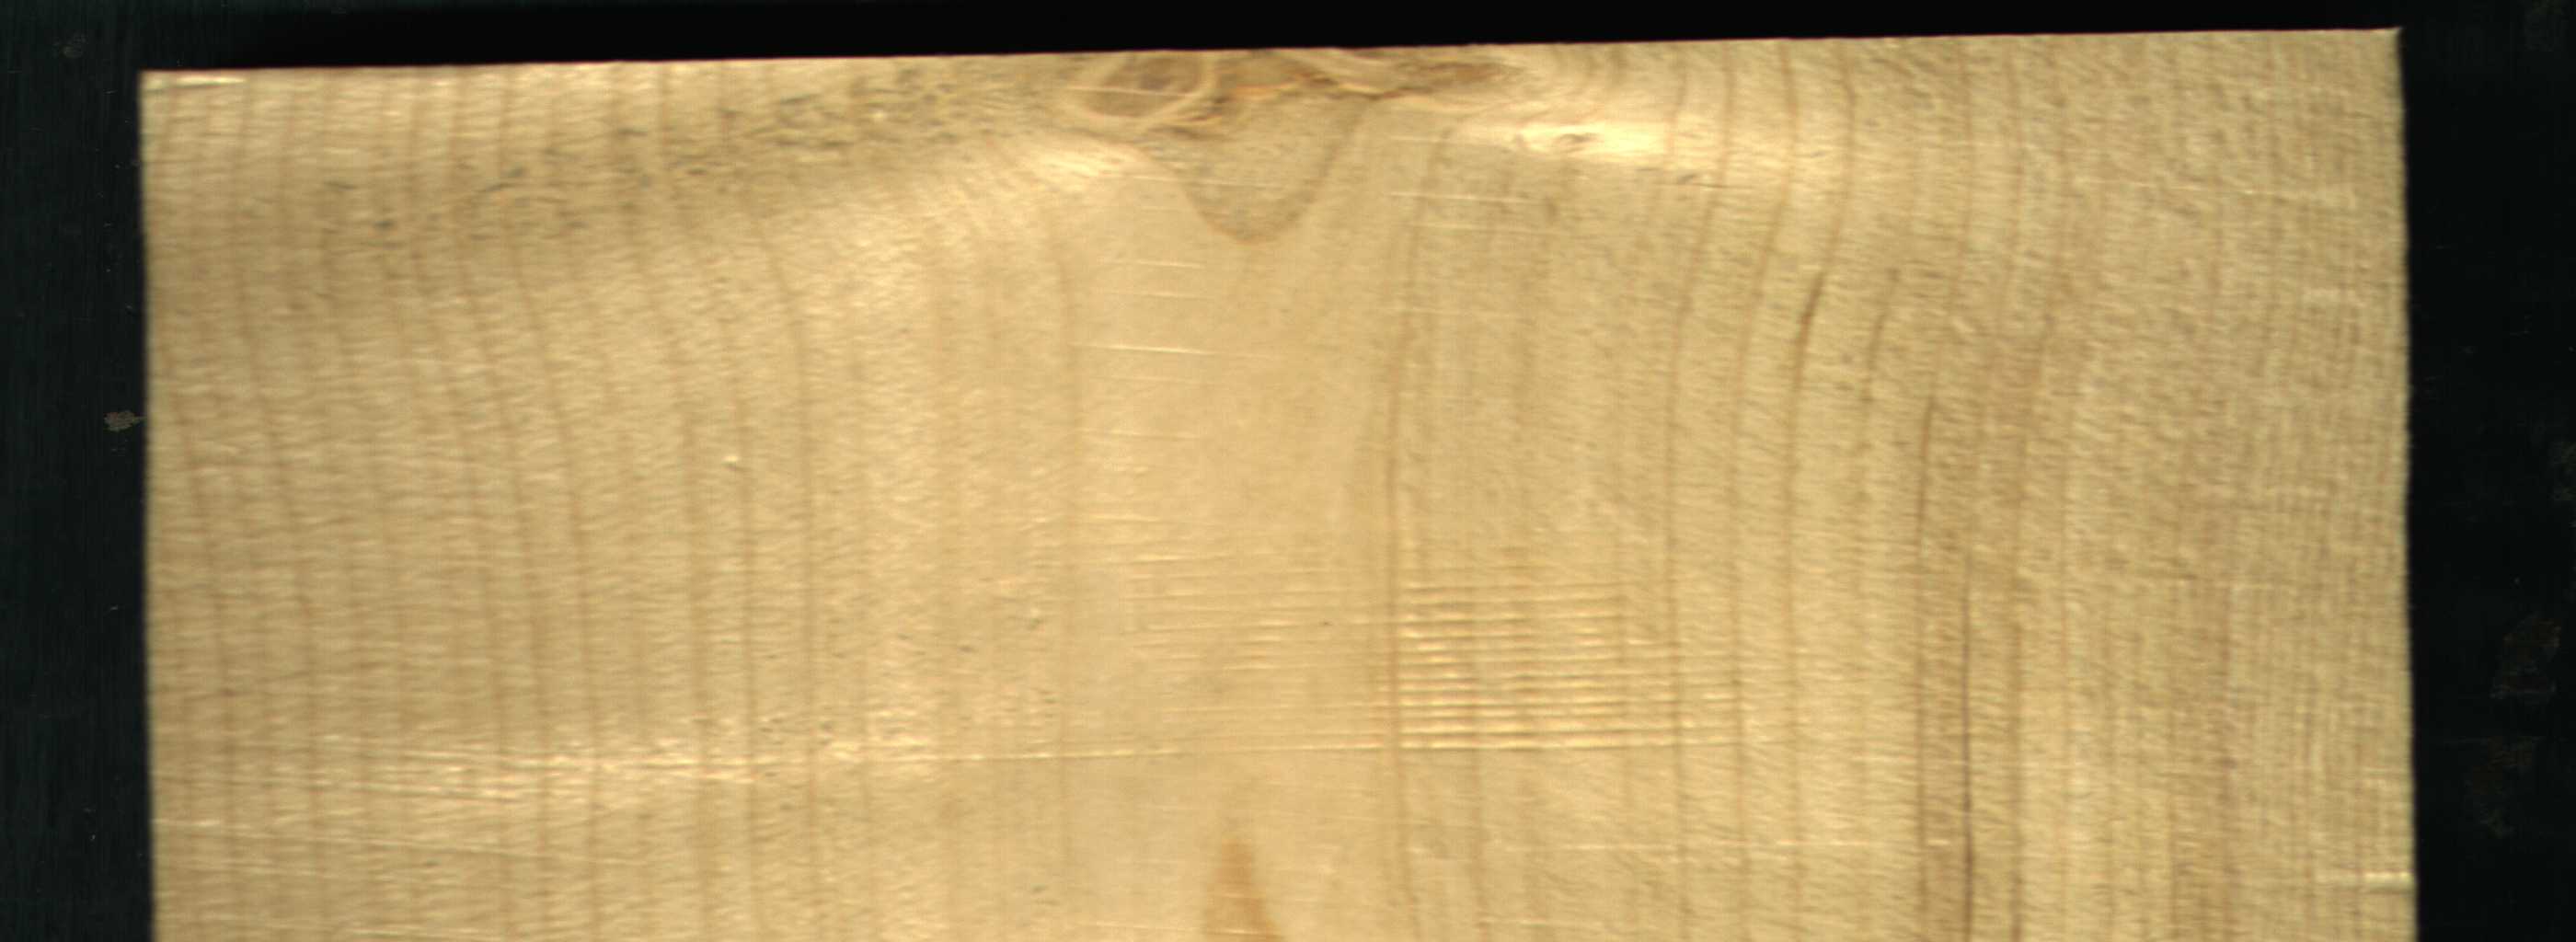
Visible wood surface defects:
Live_Knot